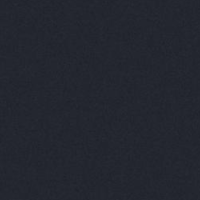
EUNIS habitat code: 14
Species observed at this site:
Chroicocephalus ridibundus
Phalacrocorax carbo
Larus michahellis
Podiceps cristatus
Cygnus olor
Spatula clypeata
Fulica atra
Anas platyrhynchos
Larus canus
Rissa tridactyla
Bucephala clangula